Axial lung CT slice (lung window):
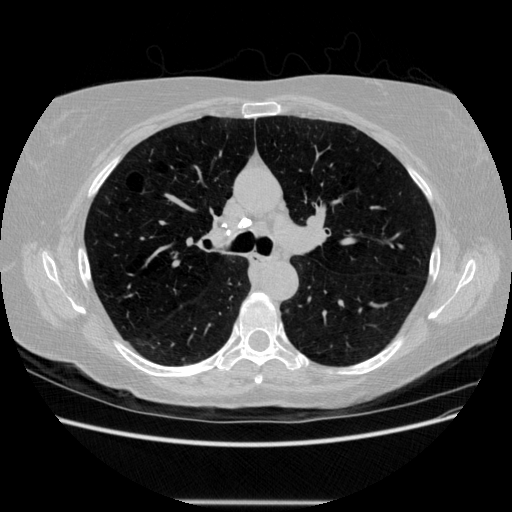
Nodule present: no